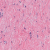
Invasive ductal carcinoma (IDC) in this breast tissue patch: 1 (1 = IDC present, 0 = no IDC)